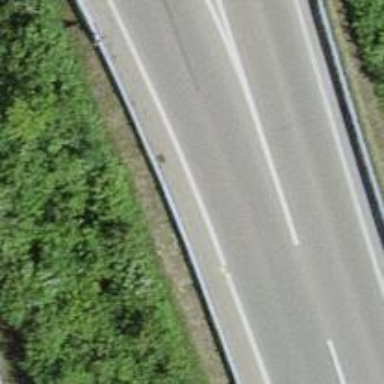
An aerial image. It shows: Motorway link.